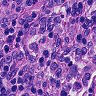
Metastatic tissue present: no